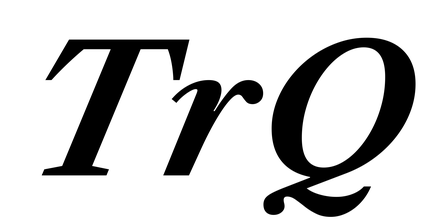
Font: LibreCaslonText-Italic_Bold_Italic